Question: I'm having a hard time figuring out what could be the issue. I have a Custom Post Type 'Booking'. Even there are post inserted to it, posts are not showing and only 'No Bookings found' is visible. You will notice the labels 'Mine' and 'All' which contains the number of post has value on it. Please help. I attached the screenshot.

'''
function aviators_booking_create_post_type() {
$labels = array(
'name' => __( 'Booking', 'aviators' ),
'singular_name' => __( 'Booking', 'aviators' ),
'add_new' => __( 'Add New', 'aviators' ),
'add_new_item' => __( 'Add New Booking', 'aviators' ),
'edit_item' => __( 'Edit Booking', 'aviators' ),
'new_item' => __( 'New Booking', 'aviators' ),
'all_items' => __( 'All Booking', 'aviators' ),
'view_item' => __( 'View Booking', 'aviators' ),
'search_items' => __( 'Search Booking', 'aviators' ),
'not_found' => __( 'No Bookings found', 'aviators' ),
'not_found_in_trash' => __( 'No Bookings found in Trash', 'aviators' ),
'parent_item_colon' => '',
'menu_name' => __( 'Bookings', 'aviators' ),
);
$capabilities = array(
'publish_posts' => 'publish_for_subscriber',
'edit_posts' => 'edit_for_subscriber',
'edit_published_posts' => 'edit_published_for_subscriber',
'edit_others_posts' => 'edit_others_for_subscriber',
'delete_posts' => 'delete_for_subscriber',
'delete_others_posts' => 'delete_others_for_subscriber',
'read_private_posts' => 'read_private_for_subscriber',
'read_post' => 'read_for_subscriber'
);
register_post_type( 'booking',
array(
'labels' => $labels,
'supports' => array( 'title', 'author' ),
'public' => true,
'exclude_from_search' => true,
'show_in_nav_menus' => false,
'capability_type' => 'for_subscriber',
'capabilities' => $capabilities,
'menu_position' => 32,
'menu_icon' => get_template_directory_uri() . '/aviators/plugins/faq/assets/img/faq.png',
)
);
}
add_action( 'init', 'aviators_booking_create_post_type' );
'''
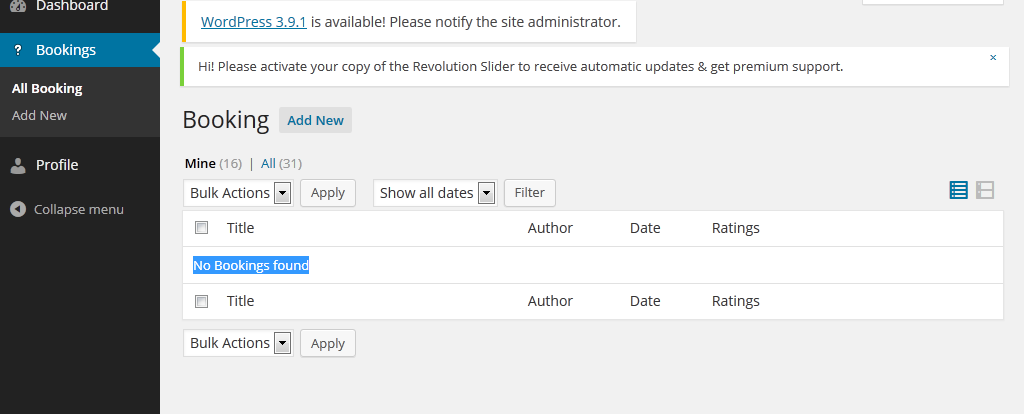
Answer: Something similar happened to me a while ago, it gone well after I used this functon.
'''
flush_rewrite_rules();
'''
Try after the closure of the register_taxonomy
Like this
'''
register_post_type( 'booking',
array(
'labels' => $labels,
'supports' => array( 'title', 'author' ),
'public' => true,
'exclude_from_search' => true,
'show_in_nav_menus' => false,
'capability_type' => 'for_subscriber',
'capabilities' => $capabilities,
'menu_position' => 32,
'menu_icon' => get_template_directory_uri() . '/aviators/plugins/faq/assets/img/faq.png',
)
);
flush_rewrite_rules();
'''
For further details check on <URL>